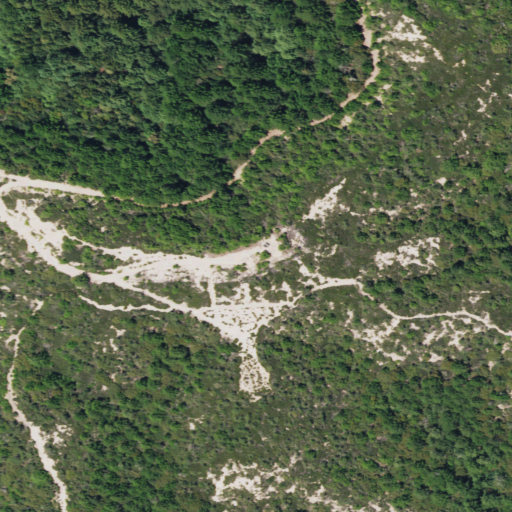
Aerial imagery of mountain in California named Chalk Mountain containing grassland and shrub